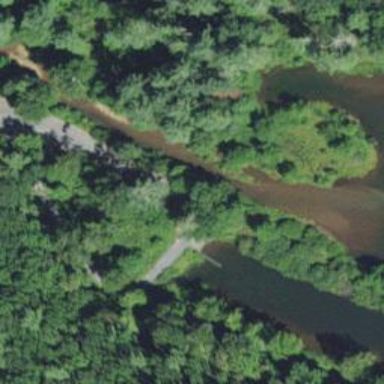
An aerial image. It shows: Slipway on service road for leisure land activities.